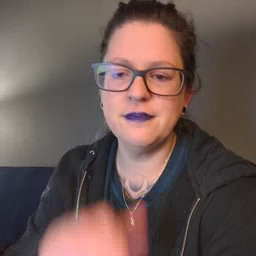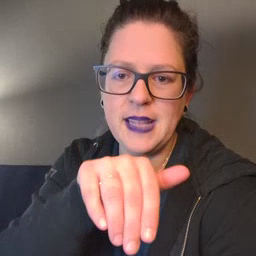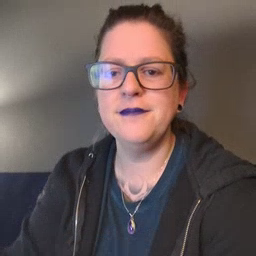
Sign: night